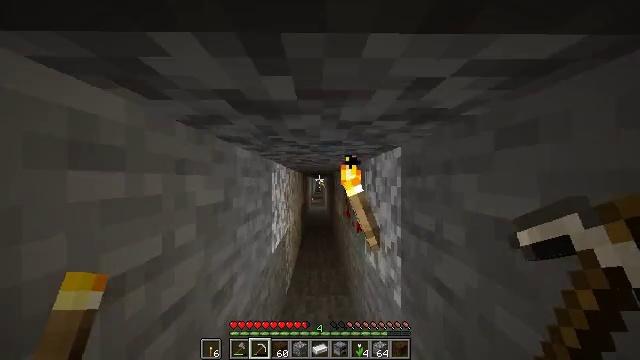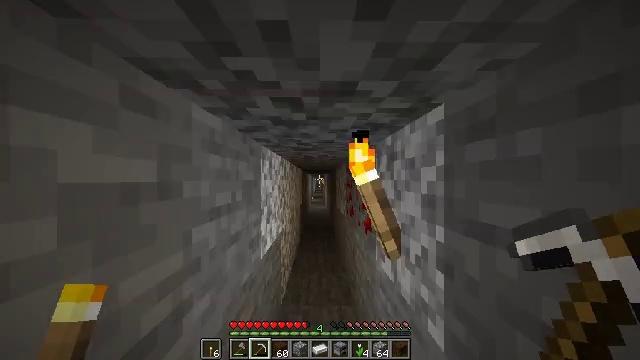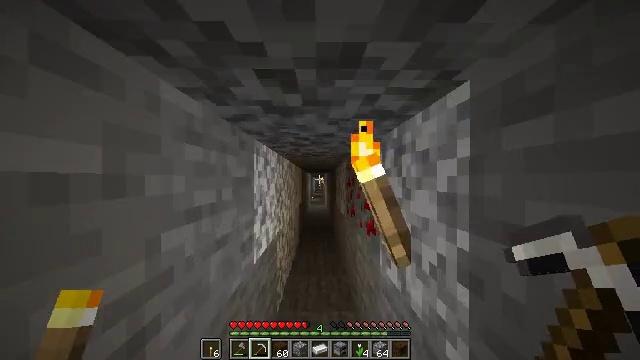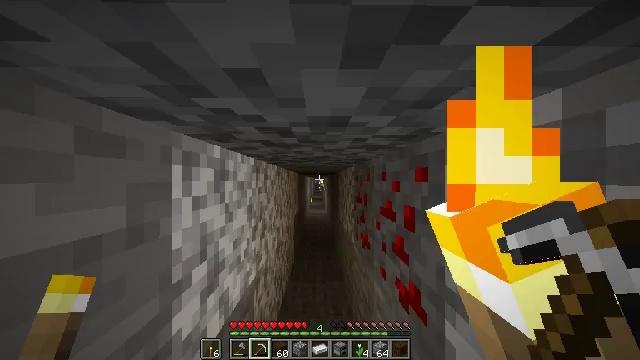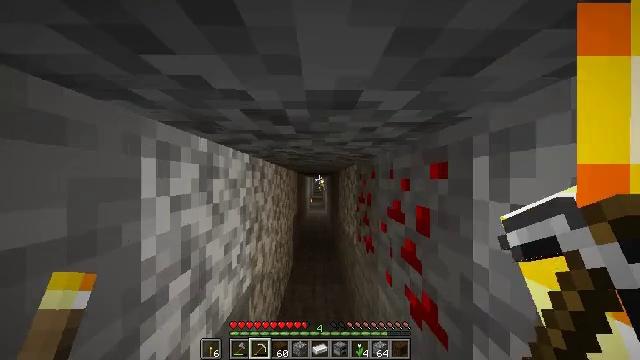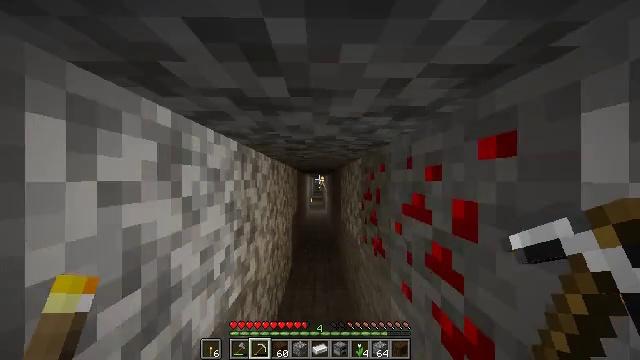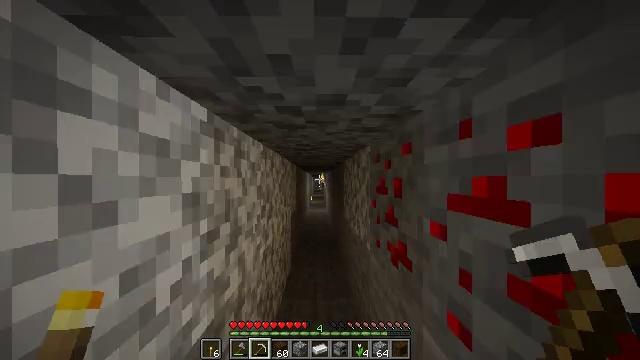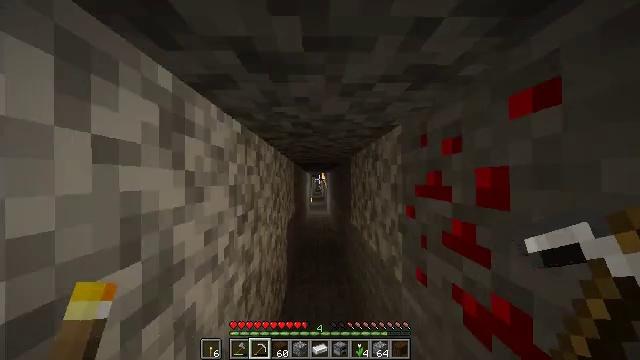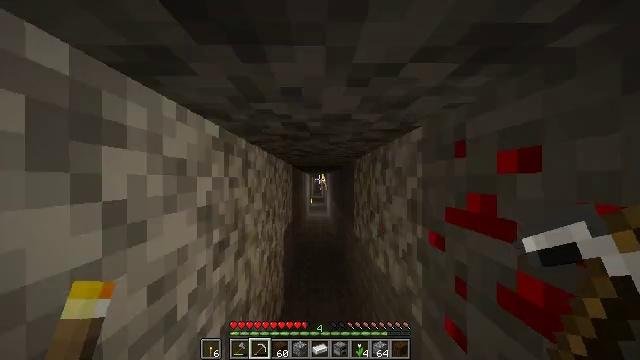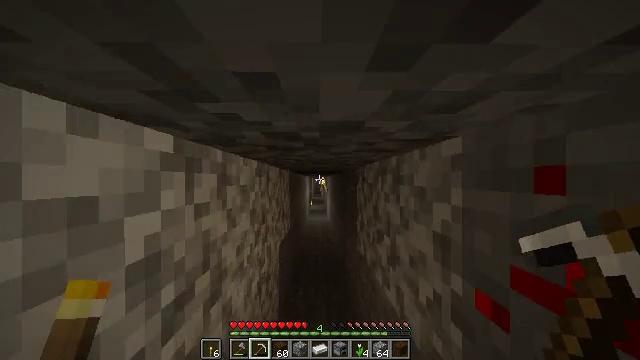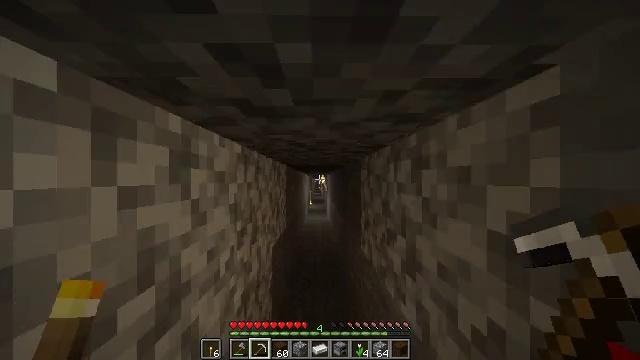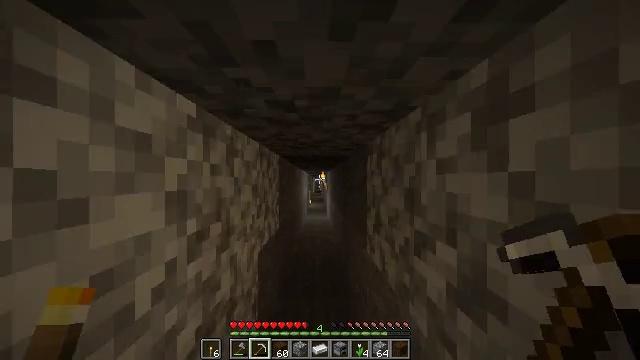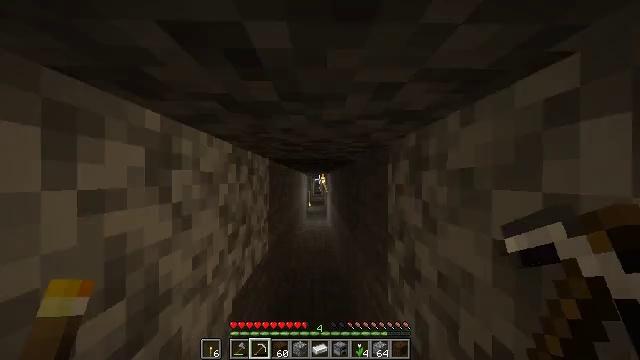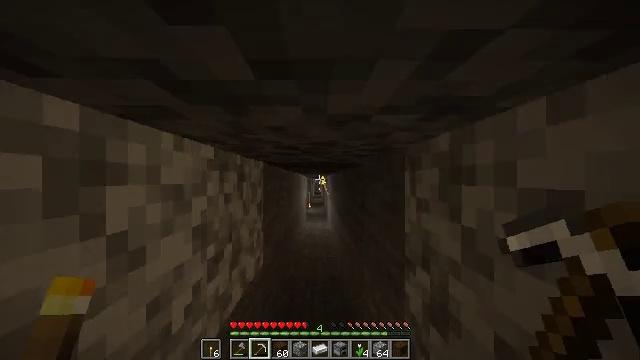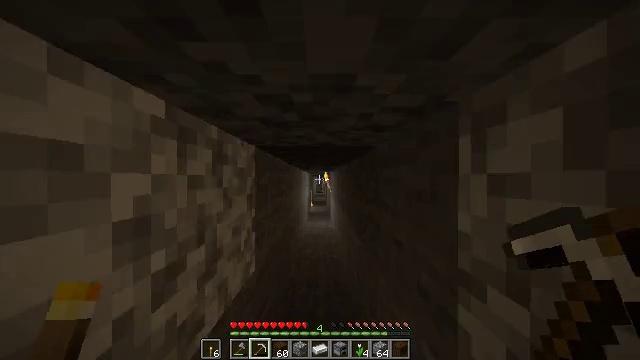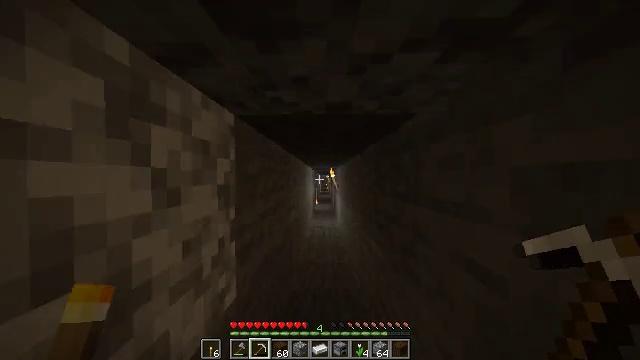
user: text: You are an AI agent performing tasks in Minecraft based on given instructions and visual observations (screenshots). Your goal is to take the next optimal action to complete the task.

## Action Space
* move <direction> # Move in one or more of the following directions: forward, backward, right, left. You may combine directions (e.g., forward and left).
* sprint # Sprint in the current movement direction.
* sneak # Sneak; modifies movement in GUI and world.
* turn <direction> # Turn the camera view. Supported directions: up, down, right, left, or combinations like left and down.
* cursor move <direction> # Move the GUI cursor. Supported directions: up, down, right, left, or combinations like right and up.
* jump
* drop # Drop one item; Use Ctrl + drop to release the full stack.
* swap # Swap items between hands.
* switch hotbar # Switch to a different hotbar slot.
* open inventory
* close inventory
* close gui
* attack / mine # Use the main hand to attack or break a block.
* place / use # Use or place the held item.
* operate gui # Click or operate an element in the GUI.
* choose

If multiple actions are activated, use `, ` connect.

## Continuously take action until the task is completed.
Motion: motion action
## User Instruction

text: Break the furnace to move it.
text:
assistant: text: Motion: move forward, sprint
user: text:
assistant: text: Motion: move forward, sprint
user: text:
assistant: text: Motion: move forward, sprint, jump
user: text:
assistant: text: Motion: move forward, sprint, jump
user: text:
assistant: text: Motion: move forward, sprint, jump
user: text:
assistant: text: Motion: move forward, sprint
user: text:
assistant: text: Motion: move forward, sprint
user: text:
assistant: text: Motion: move forward, sprint, jump
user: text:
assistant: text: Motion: move forward, sprint, jump
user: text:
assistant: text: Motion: move forward, sprint, jump
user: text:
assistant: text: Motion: move forward, sprint
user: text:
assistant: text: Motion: move forward, sprint, jump
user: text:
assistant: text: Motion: move forward, sprint, jump
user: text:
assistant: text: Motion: move forward, sprint, jump
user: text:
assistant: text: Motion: move forward, sprint, turn left
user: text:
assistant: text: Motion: move forward, sprint, jump
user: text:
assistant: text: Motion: move forward, sprint, jump
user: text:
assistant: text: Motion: move forward, sprint, jump
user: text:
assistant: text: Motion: move forward, sprint
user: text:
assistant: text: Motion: move forward, sprint, jump
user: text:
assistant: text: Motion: move forward, sprint, jump
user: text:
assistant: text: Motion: move forward, sprint, jump
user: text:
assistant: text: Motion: move forward, sprint
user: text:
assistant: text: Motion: move forward, sprint, jump
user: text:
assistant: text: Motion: move forward, sprint, jump
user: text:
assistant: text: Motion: move forward, sprint, jump
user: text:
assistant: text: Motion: move forward, sprint
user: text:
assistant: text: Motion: move forward, sprint, jump
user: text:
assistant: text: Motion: move forward, sprint, jump
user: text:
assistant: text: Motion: move forward, sprint